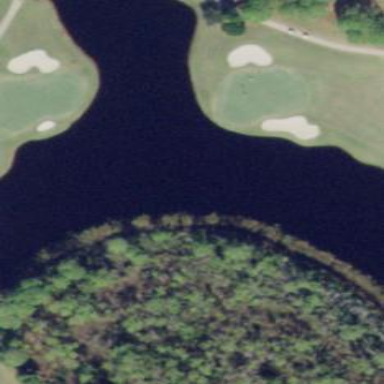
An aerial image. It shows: Scenic view of water hazard on golf course. The natural water feature adds beauty to the landscape.